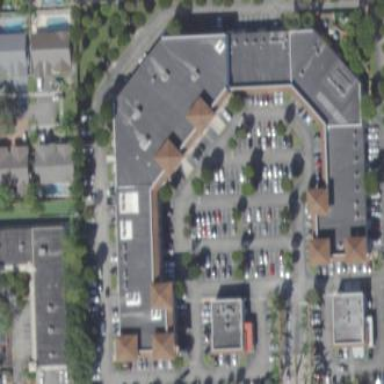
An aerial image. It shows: Retail building.